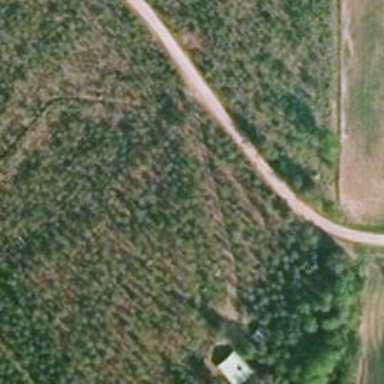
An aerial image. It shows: Unclassified road.